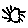
Label: sun